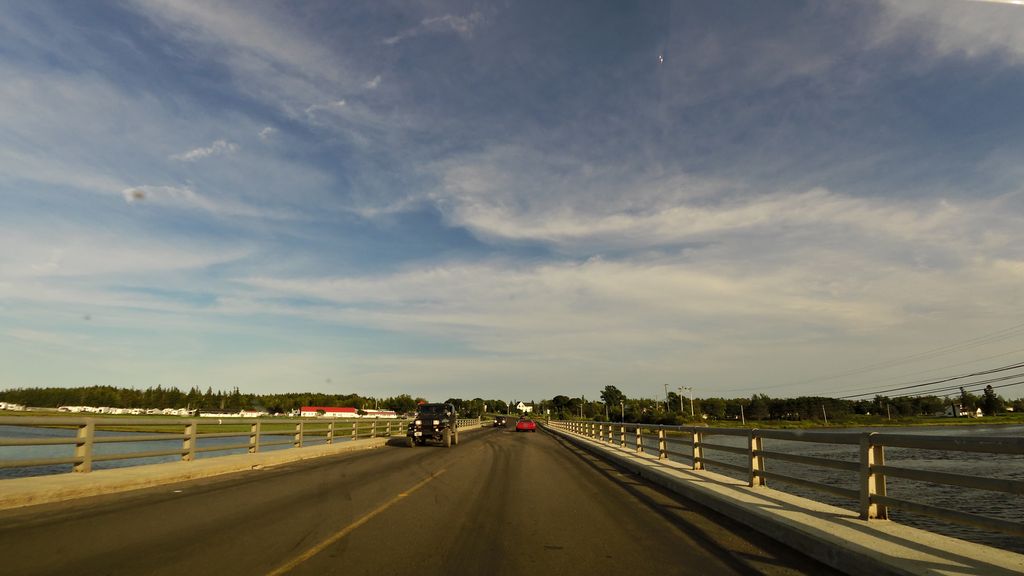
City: charlottetown